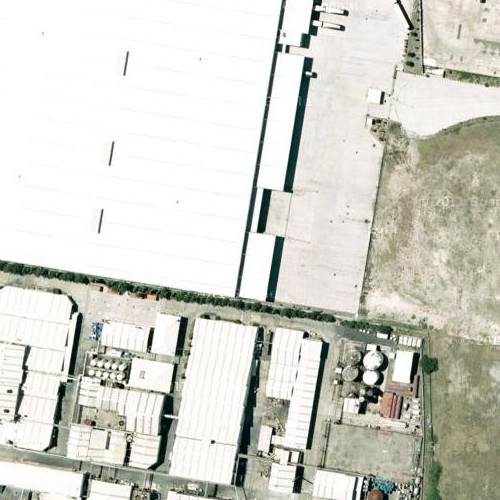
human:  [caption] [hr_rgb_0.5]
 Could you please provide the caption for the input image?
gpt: There is a lawn with a industrial area beside .

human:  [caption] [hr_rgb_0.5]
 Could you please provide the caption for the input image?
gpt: There are many white buildings arranged densely in the industrial area with a lawn beside .

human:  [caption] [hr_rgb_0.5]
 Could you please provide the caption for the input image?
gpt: Many white houses arranged densely in the industrial area while a lawn beside .

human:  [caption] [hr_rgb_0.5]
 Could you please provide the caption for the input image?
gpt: An industrial area with many white buildings densely arranged while a lawn beside .

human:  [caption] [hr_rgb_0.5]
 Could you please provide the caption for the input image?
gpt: An industrial area with many white buildings densely arranged while a lawn beside .